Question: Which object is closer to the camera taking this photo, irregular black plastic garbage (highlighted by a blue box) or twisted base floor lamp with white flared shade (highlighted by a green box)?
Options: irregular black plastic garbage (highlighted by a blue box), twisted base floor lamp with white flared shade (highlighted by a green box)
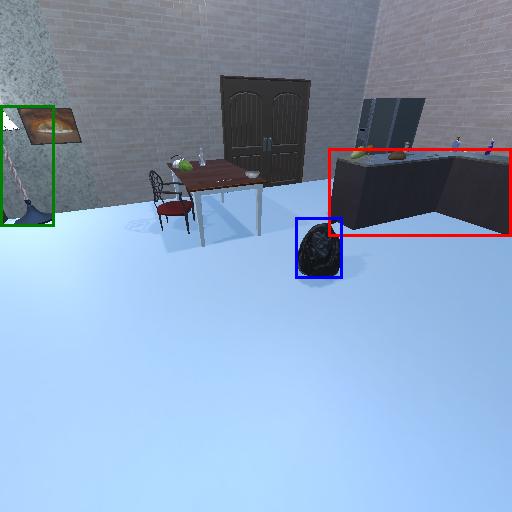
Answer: irregular black plastic garbage (highlighted by a blue box)